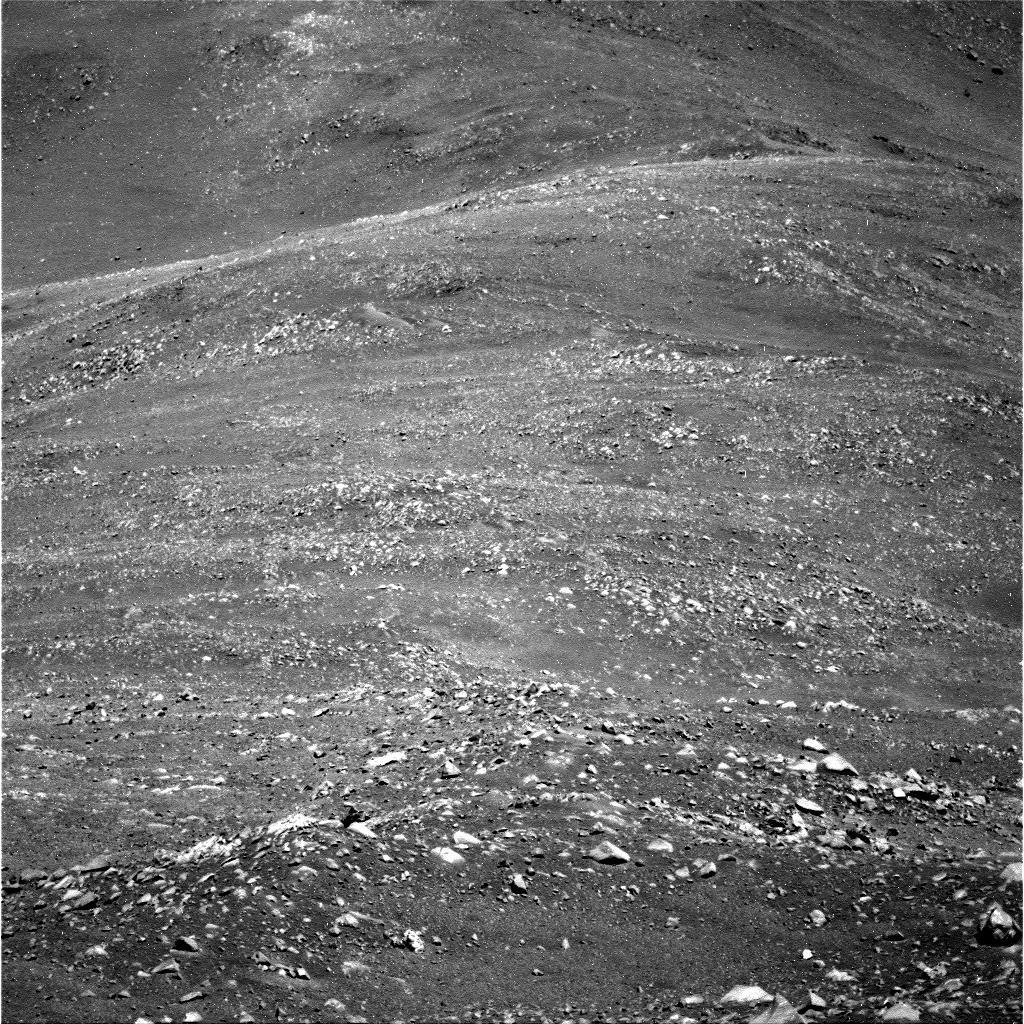
Terrain classes present: Bedrock, Gravel / Sand / Soil, Rock, Shadow